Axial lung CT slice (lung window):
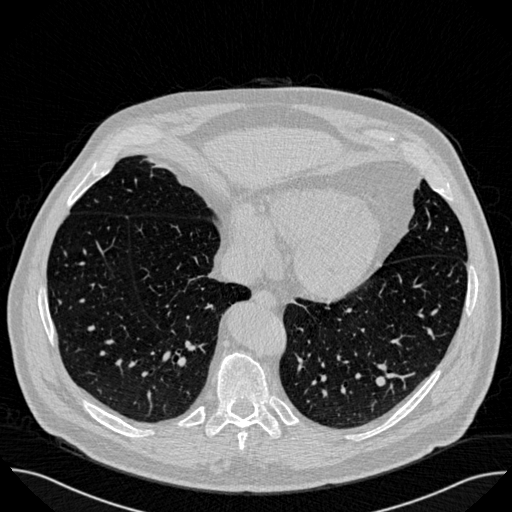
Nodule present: no